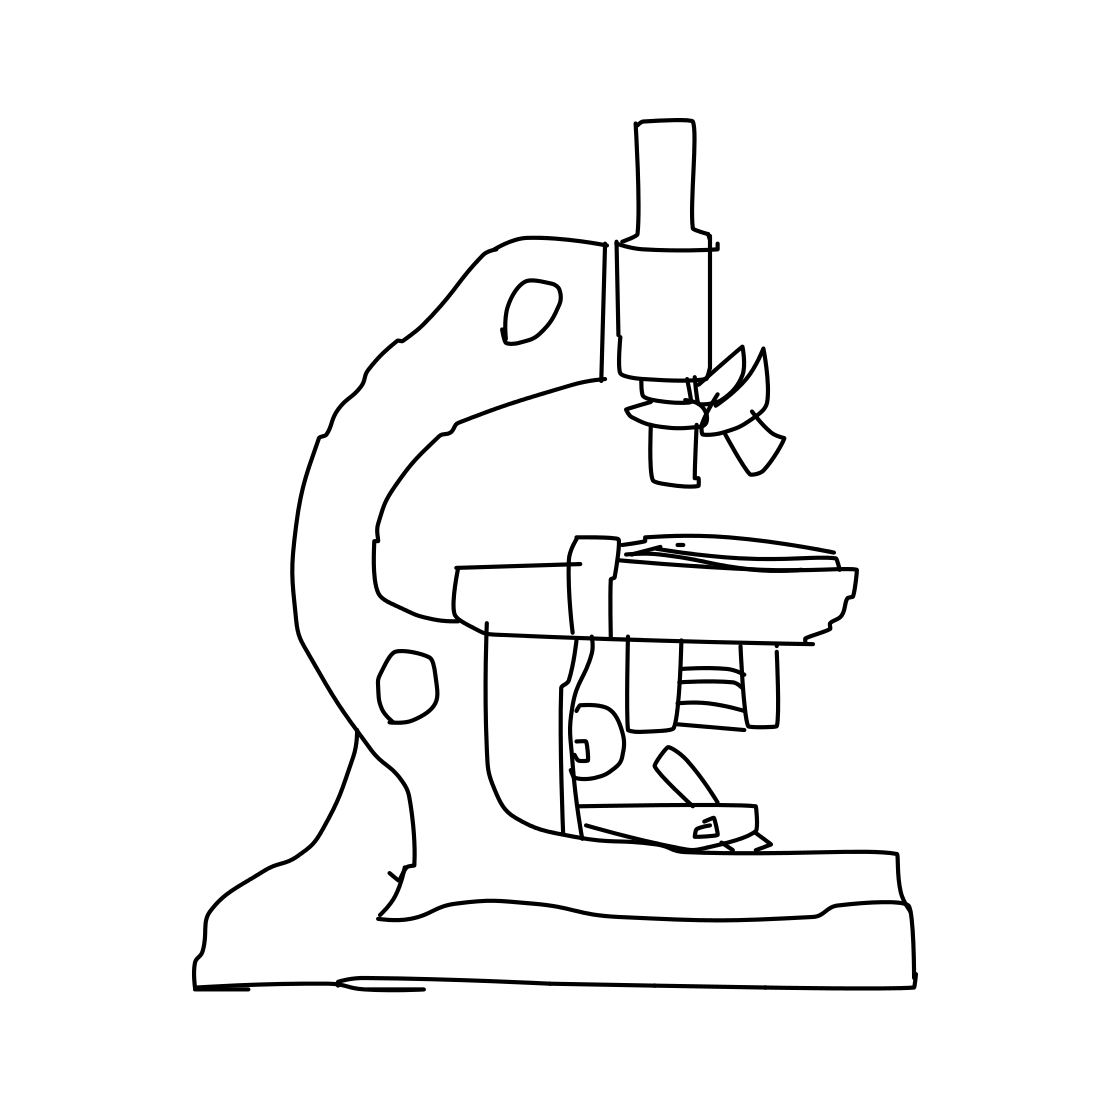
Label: microscope